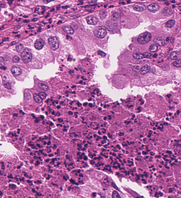
Tumor epithelial tissue: yes
Tumor-associated stroma tissue: yes
Normal tissue: no